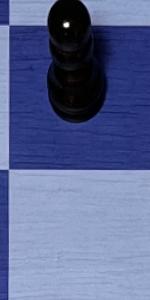
Label: Empty